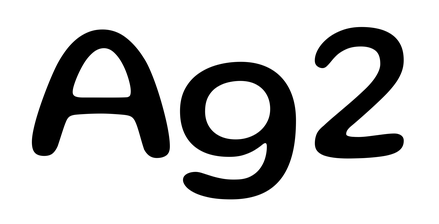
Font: Gluten_Regular